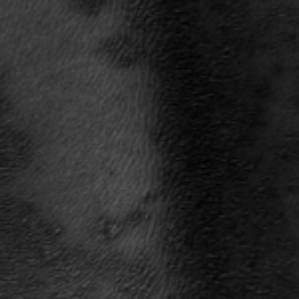
Label: frost